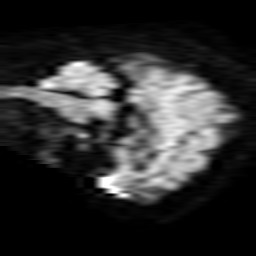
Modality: TRACE
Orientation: sagittal
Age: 55
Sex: female
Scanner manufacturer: philips
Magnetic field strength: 1.5 T
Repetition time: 4.801 s
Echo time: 0.07764 s